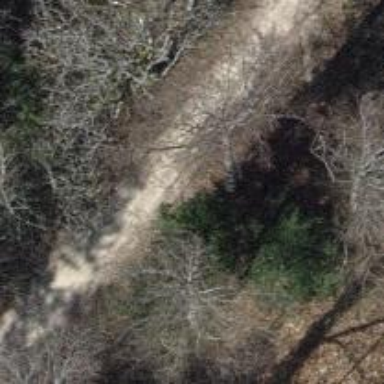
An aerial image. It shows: Gravel track with grade 2 quality.